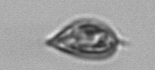
Label: Prorocentrum_triestinum